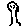
Label: tree